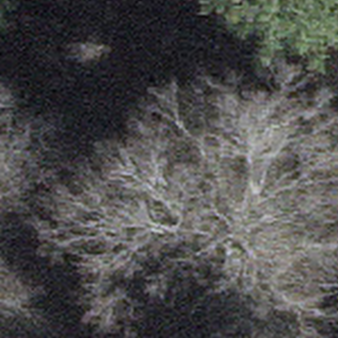
Label: other